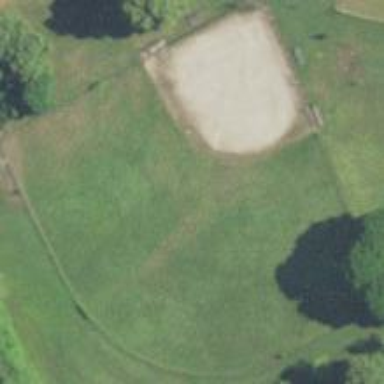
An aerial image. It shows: Baseball pitch for leisure land.